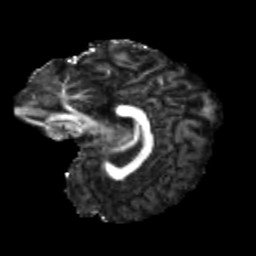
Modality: FA
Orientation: sagittal
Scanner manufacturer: siemens
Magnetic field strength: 3 T
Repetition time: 4 s
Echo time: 0.0594 s